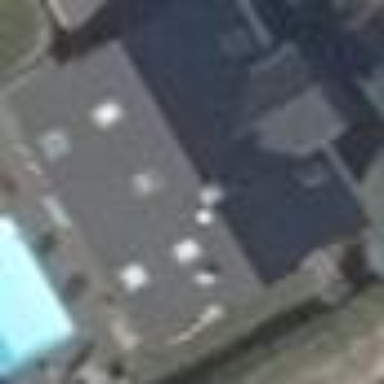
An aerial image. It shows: Detached building with gabled roof.